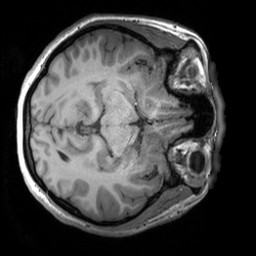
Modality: T1w
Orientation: axial
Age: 23
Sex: female
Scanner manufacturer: siemens
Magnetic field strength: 3 T
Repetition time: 1.9 s
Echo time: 0.00293 s